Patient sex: M
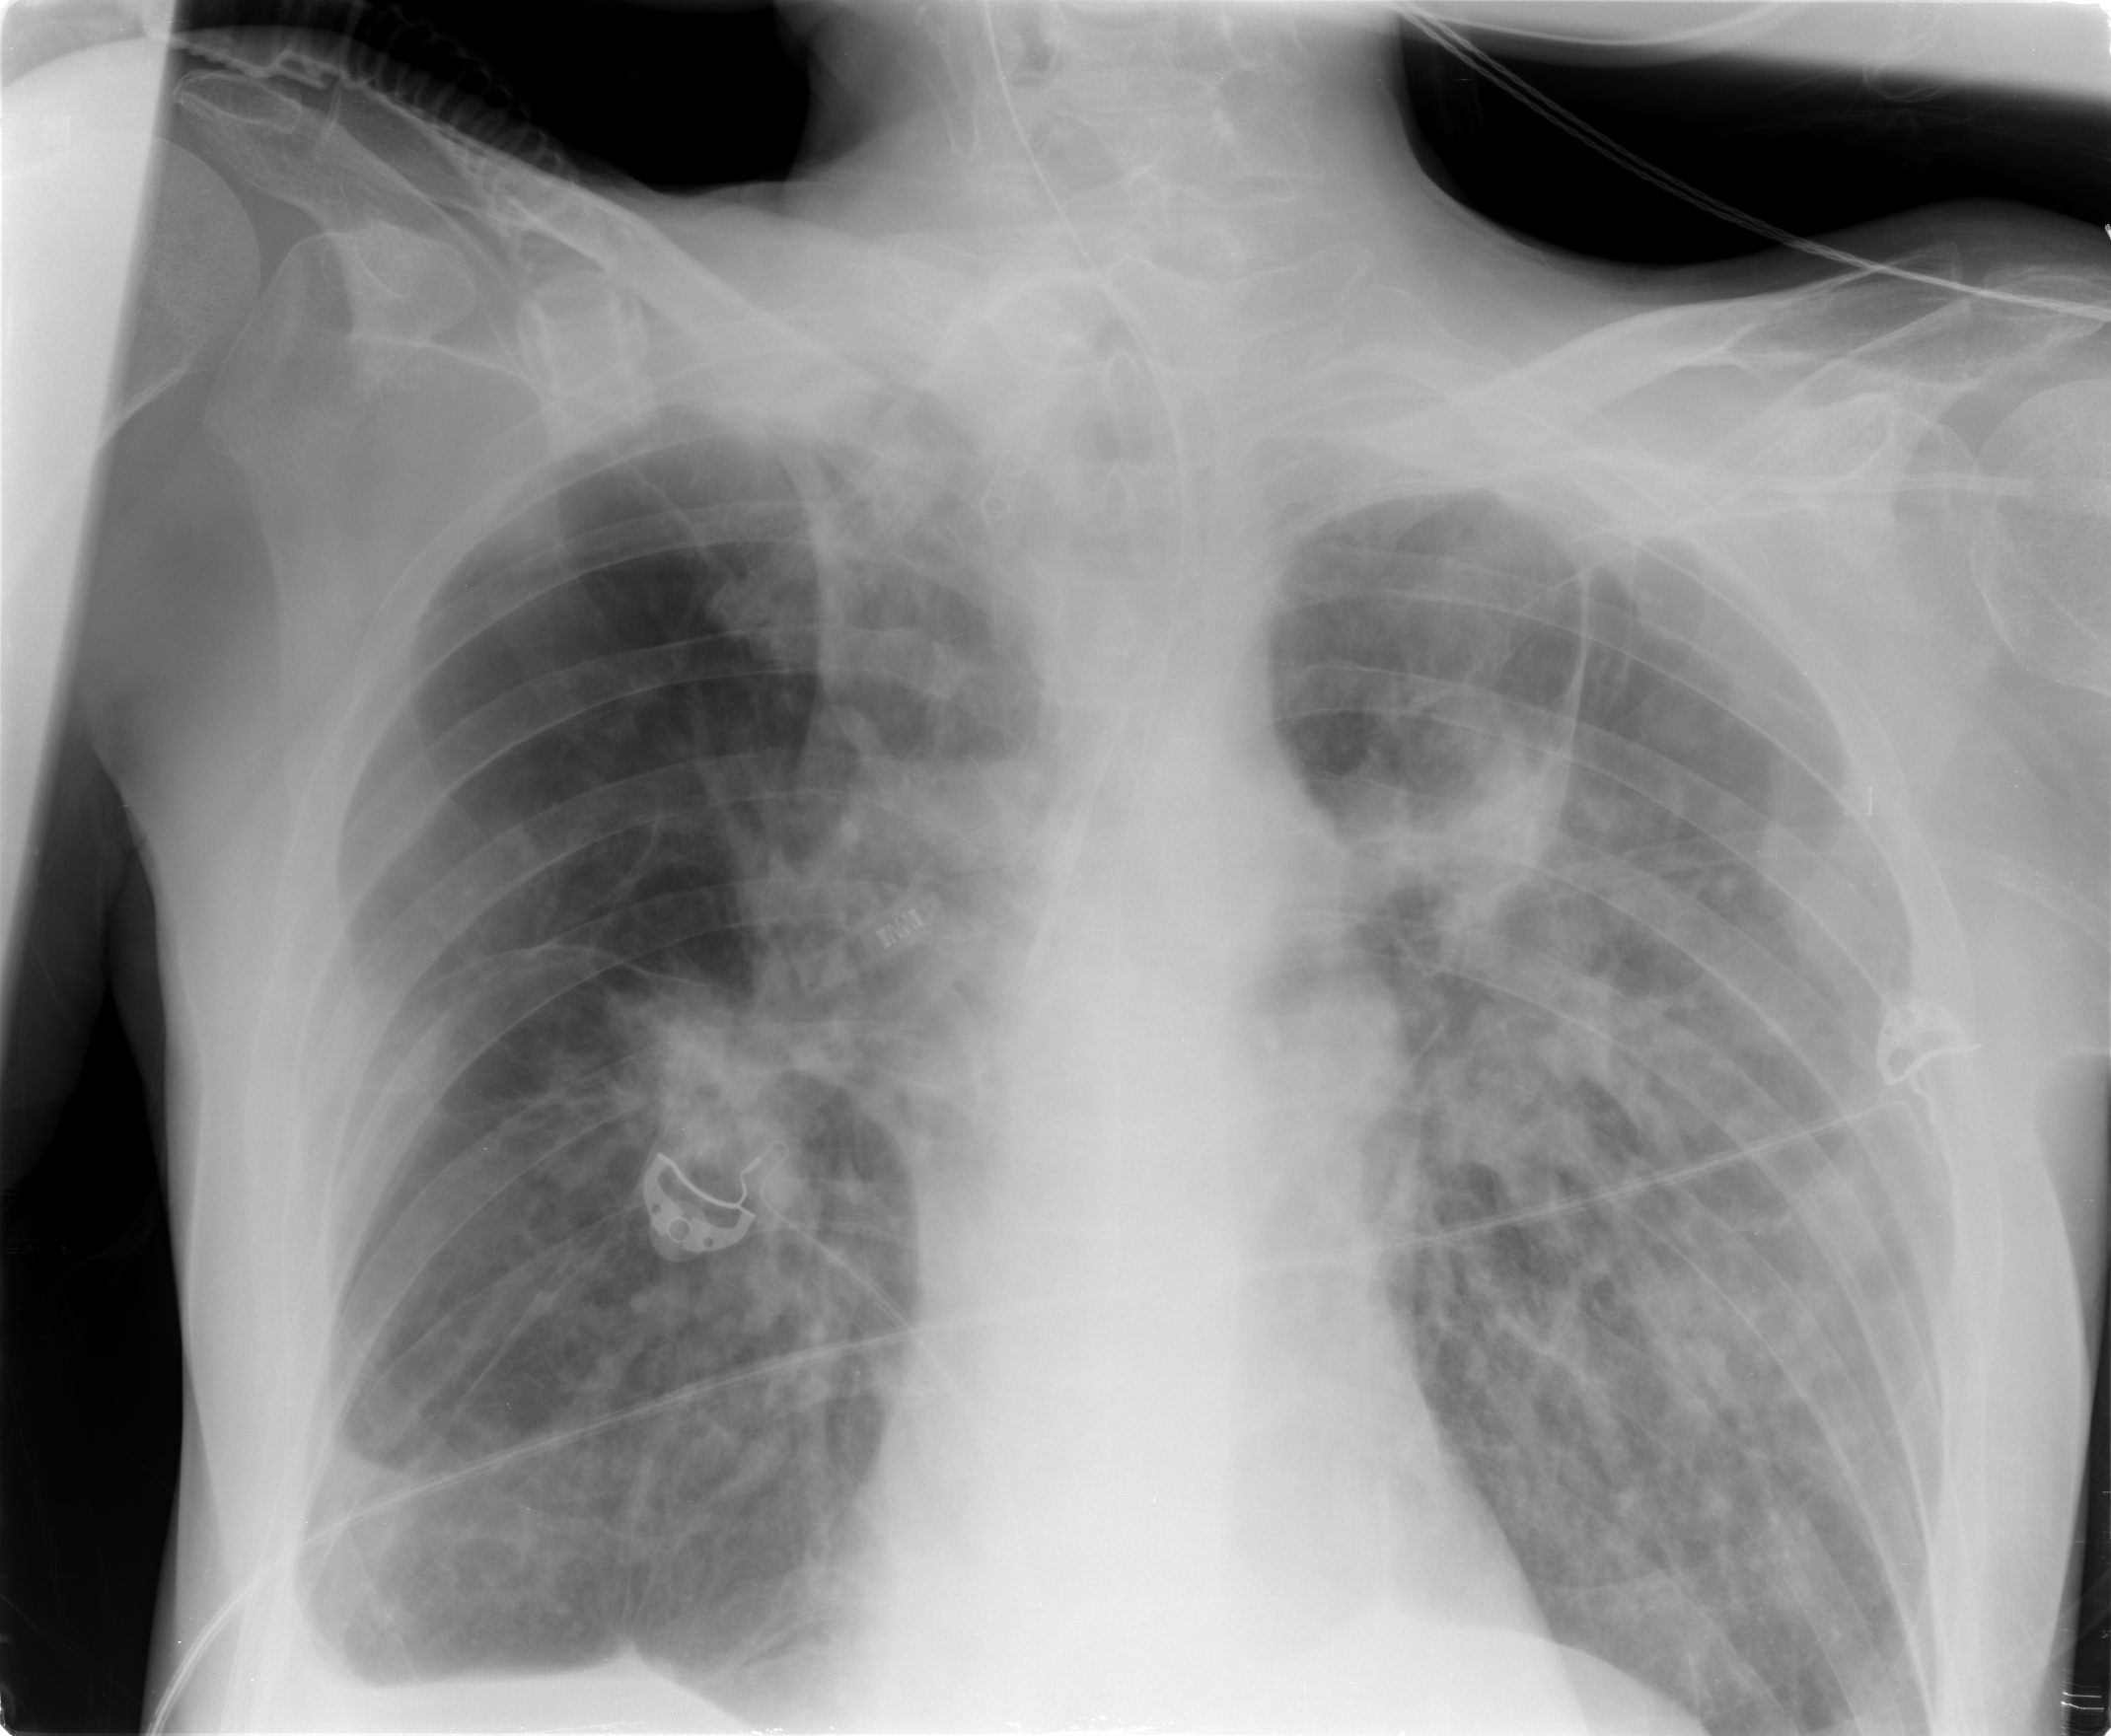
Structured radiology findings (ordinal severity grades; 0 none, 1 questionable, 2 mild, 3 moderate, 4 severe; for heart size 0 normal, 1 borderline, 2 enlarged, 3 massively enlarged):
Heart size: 0
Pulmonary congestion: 2
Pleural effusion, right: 2
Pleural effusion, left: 0
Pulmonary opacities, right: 2
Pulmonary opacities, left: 3
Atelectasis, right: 2
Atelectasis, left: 2